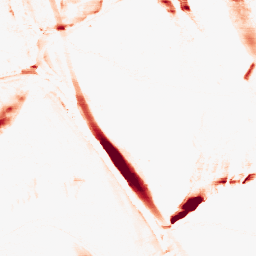
Category: morphological
Decomposition family: morphological_ellipse
Decomposition parameters: operation: opening
width: 5
height: 30
Upsampling method: quartic
Upsampling parameters: scale: 4
Upsampling scale: 4